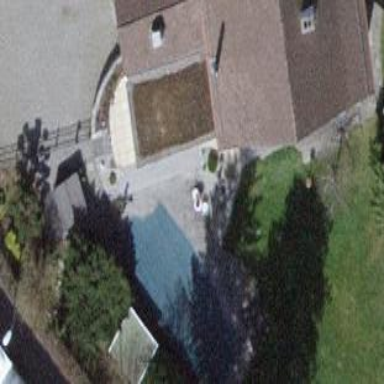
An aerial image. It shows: Swimming pool located in leisure land.